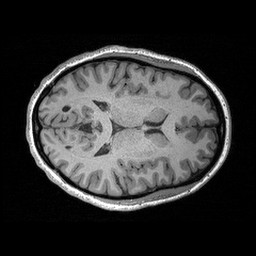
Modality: T1w
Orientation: axial
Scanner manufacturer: siemens
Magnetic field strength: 3 T
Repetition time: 2.3 s
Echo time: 0.00298 s